Question:
And this is the string of my dataframe.
'''
'data.frame': 10652 obs. of 4 variables:
$ Date: chr "06-15-2017" "06-15-2017" "06-15-2017" "06-15-2017" ...
$ Time: Factor w/ 951 levels "00:00:01","00:00:02",..: 396 398 400 402 404 406 407 409 411 413 ...
$ CPU : num 2.4 2.4 2.3 2.3 2.2 2.2 2.1 2.1 2.1 2.1 ...
$ MEM : num 2.5 2.5 2.5 2.6 2.6 2.6 2.6 2.7 2.9 2.9 ...
'''
I want to make R read the date and time column in Date and Time format.
I have tried:
1. DateData$Date_Time = within(DateData, { timestamp=format(as.POSIXct(paste(DateData$Date, DateData$Time)), "%d/%m/%Y %H:%M:%S") })
2. I have tried this after merging the date and time column- DateData$Date_Time = as.chron(DateData$Date_Time, "%d/%m/%Y %H:%M:%S")
3. DateData = within(DateData, { timestamp=strptime(paste((DateData$Date, DateData$Time), "%Y/%m/%d%H:%M:%S") })
4. And this: DateData$DateTime = strptime(DateData$DateTime,"%m-%d-%Y %H:%M:%S")
Nothing seems to work for me.
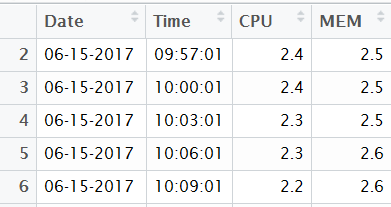
Answer: # Dealing with conversion after importing data
This is a sample of your data
'''
df <- data.frame(Date = c("06-15-2017","06-15-2017","06-15-2017","06-15-2017"), Time = c("00:00:01", "00:00:02", "00:00:03", "00:00:04"), stringsAsFactors = F)
'''
For date object, you can use either base R, 'lubridate' or 'anytime'
packages
'''
df$Date_base <- as.Date(df$Date, format = "%m-%d-%y")
library(lubridate)
#>
#> Attachement du package : 'lubridate'
#> The following object is masked from 'package:base':
#>
#> date
df$Date_lubridate <- mdy(df$Date)
library(anytime)
df$Date_anytime <- anytime(df$Date)
'''
For working with time objects only (not Datetime), you can work with
'hms' package or 'period' objects form lubridate package with
'lubridate::hms'
'''
library(hms)
#>
#> Attachement du package : 'hms'
#> The following object is masked from 'package:lubridate':
#>
#> hms
df$Time_hms <- as.hms(df$Time)
df$Time_lubridate <- lubridate::hms(df$Time) # hms in lubridate is masked by hms package
'''
here are what results look like
'''
df
#> Date Time Date_base Date_lubridate Date_anytime Time_hms
#> 1 06-15-2017 00:00:01 2020-06-15 2017-06-15 2017-06-15 00:00:01
#> 2 06-15-2017 00:00:02 2020-06-15 2017-06-15 2017-06-15 00:00:02
#> 3 06-15-2017 00:00:03 2020-06-15 2017-06-15 2017-06-15 00:00:03
#> 4 06-15-2017 00:00:04 2020-06-15 2017-06-15 2017-06-15 00:00:04
#> Time_lubridate
#> 1 1S
#> 2 2S
#> 3 3S
#> 4 4S
'''
Class of the column and summary of df
'''
sapply(df, class)
#> $Date
#> [1] "character"
#>
#> $Time
#> [1] "character"
#>
#> $Date_base
#> [1] "Date"
#>
#> $Date_lubridate
#> [1] "Date"
#>
#> $Date_anytime
#> [1] "POSIXct" "POSIXt"
#>
#> $Time_hms
#> [1] "hms" "difftime"
#>
#> $Time_lubridate
#> [1] "Period"
#> attr(,"package")
#> [1] "lubridate"
summary(df)
#> Date Time Date_base
#> Length:4 Length:4 Min. :2020-06-15
#> Class :character Class :character 1st Qu.:2020-06-15
#> Mode :character Mode :character Median :2020-06-15
#> Mean :2020-06-15
#> 3rd Qu.:2020-06-15
#> Max. :2020-06-15
#> Date_lubridate Date_anytime Time_hms
#> Min. :2017-06-15 Min. :2017-06-15 Length:4
#> 1st Qu.:2017-06-15 1st Qu.:2017-06-15 Class1:hms
#> Median :2017-06-15 Median :2017-06-15 Class2:difftime
#> Mean :2017-06-15 Mean :2017-06-15 Mode :numeric
#> 3rd Qu.:2017-06-15 3rd Qu.:2017-06-15
#> Max. :2017-06-15 Max. :2017-06-15
#> Time_lubridate
#> Min. :1S
#> 1st Qu.:1.75S
#> Median :2.5S
#> Mean :2.5S
#> 3rd Qu.:3.25S
#> Max. :4S
'''
# Dealing with conversion directly when reading
You can deal with type conversion directly when you read a file from a file using the 'readr' package.
'''
library(readr)
read_csv('Date, Time
06-15-2017, 00:00:01
06-15-2017, 00:00:02
06-15-2017, 00:00:03
06-15-2017, 00:00:04
', col_types = cols(Date = col_date(format = "%m-%d-%Y"),
Time = col_time()))
#> # A tibble: 4 x 2
#> Date Time
#> <date> <time>
#> 1 2017-06-15 00:00:01
#> 2 2017-06-15 00:00:02
#> 3 2017-06-15 00:00:03
#> 4 2017-06-15 00:00:04
'''
Using 'readr', you see that it directly import your data in a data.frame (a special 'tibble' format from 'tidyverse') with column as Date and Time. You can find some information <URL>